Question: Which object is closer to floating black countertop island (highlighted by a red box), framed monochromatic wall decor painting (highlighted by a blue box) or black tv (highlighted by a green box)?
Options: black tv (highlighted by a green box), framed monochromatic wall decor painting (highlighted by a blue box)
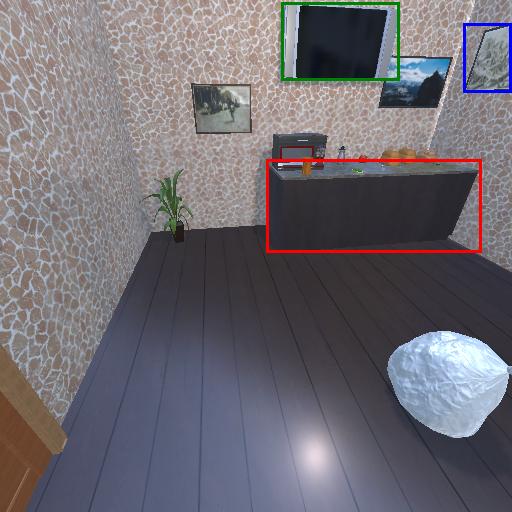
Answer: black tv (highlighted by a green box)